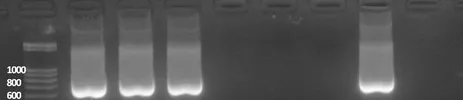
Molecular detection of
Plasmodium ovale
in blood samples from patient by the amplification of 18S gene. Nested PCR with Plasmodium genus-conserved primers was followed by P. ovale specific primers. PCR products were separated by electrophoresis through a 2.0% agarose gel stained with ethidium bromide and flanked by a 50 bp DNA ladder (Novagen) as a size marker. Lane MM: Molecular marker 50 bp. Lane TBF: Patient's thin blood film. LaneTBF-2: Patient's thin blood film (duplicate). Lane WB: Patient's whole blood. Lane
Pf
:
Plasmodium falciparum control. Lane
Pv
:
Plasmodium vivax control. Lane
Pm
:
Plasmodium malariae control. Lane Po:
Plasmodium ovale positive control. Lane C-: Negative control.
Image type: radiology (x_ray)